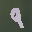
Label: 9